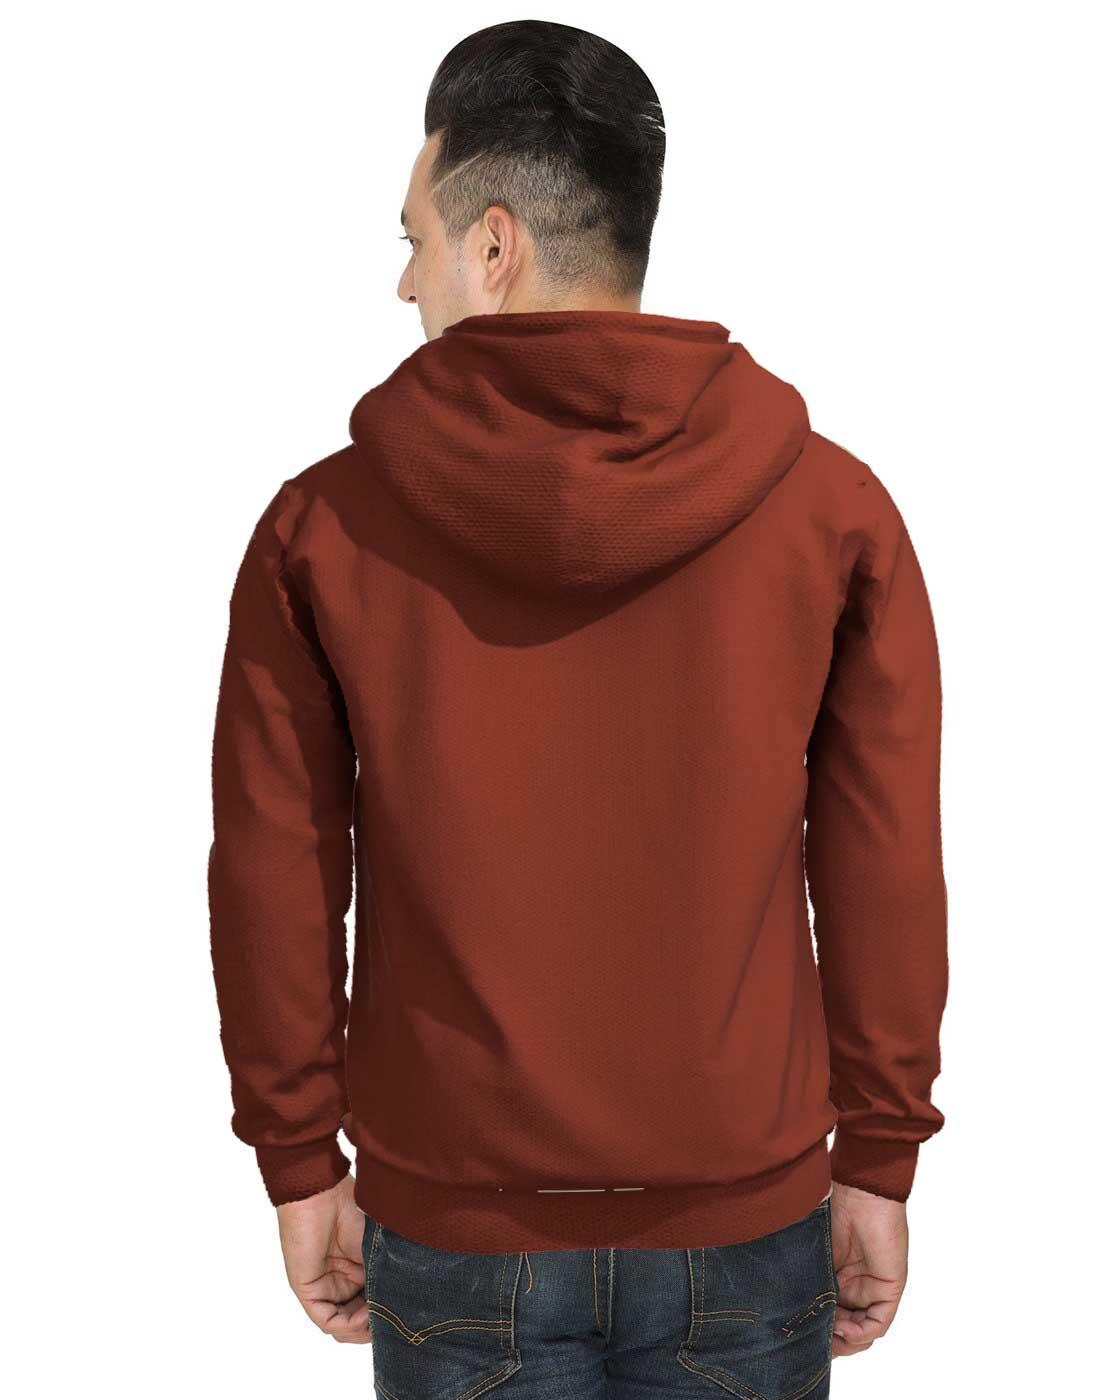
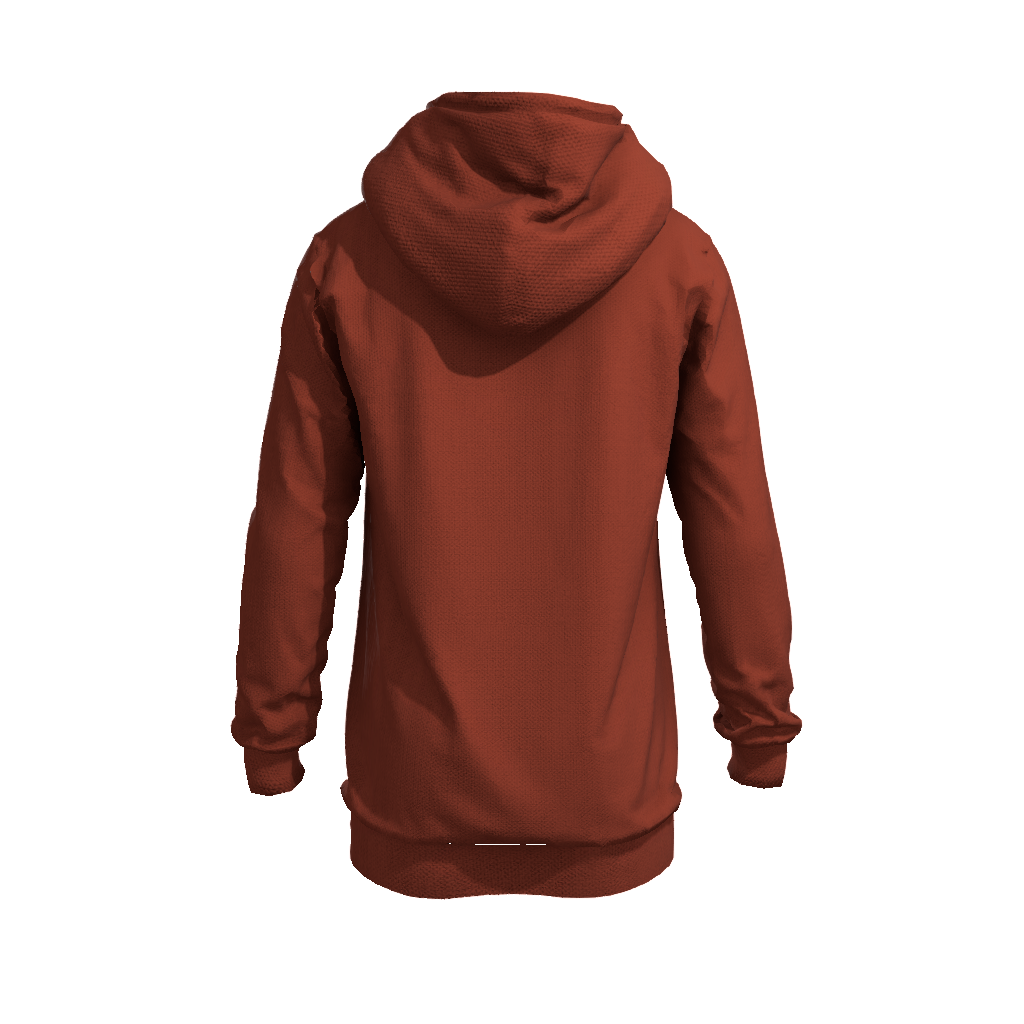
Clothing description: rustic brown classic fit hooded sweatshirt